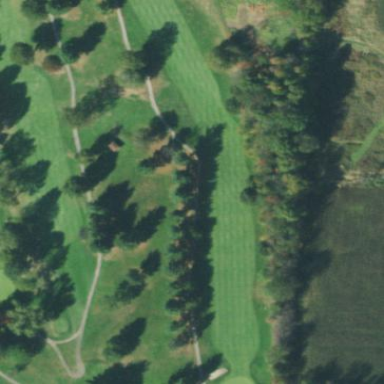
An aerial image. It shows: Golf fairway in the image.